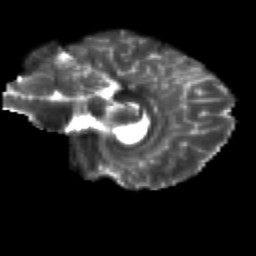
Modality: T2w
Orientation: sagittal
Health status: healthy
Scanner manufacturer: siemens
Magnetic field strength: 3 T
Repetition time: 12 s
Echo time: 0.092 s